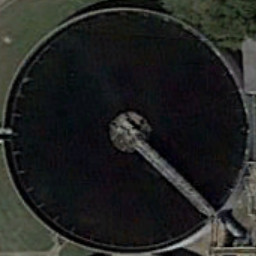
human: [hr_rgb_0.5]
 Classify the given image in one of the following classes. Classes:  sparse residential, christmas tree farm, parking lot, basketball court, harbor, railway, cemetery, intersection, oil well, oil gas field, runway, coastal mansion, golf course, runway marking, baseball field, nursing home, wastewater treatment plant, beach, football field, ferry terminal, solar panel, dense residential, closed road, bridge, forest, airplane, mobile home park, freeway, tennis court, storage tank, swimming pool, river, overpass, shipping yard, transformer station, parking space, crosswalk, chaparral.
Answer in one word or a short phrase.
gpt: wastewater treatment plant